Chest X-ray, PA view. Patient: 10 years old, sex F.
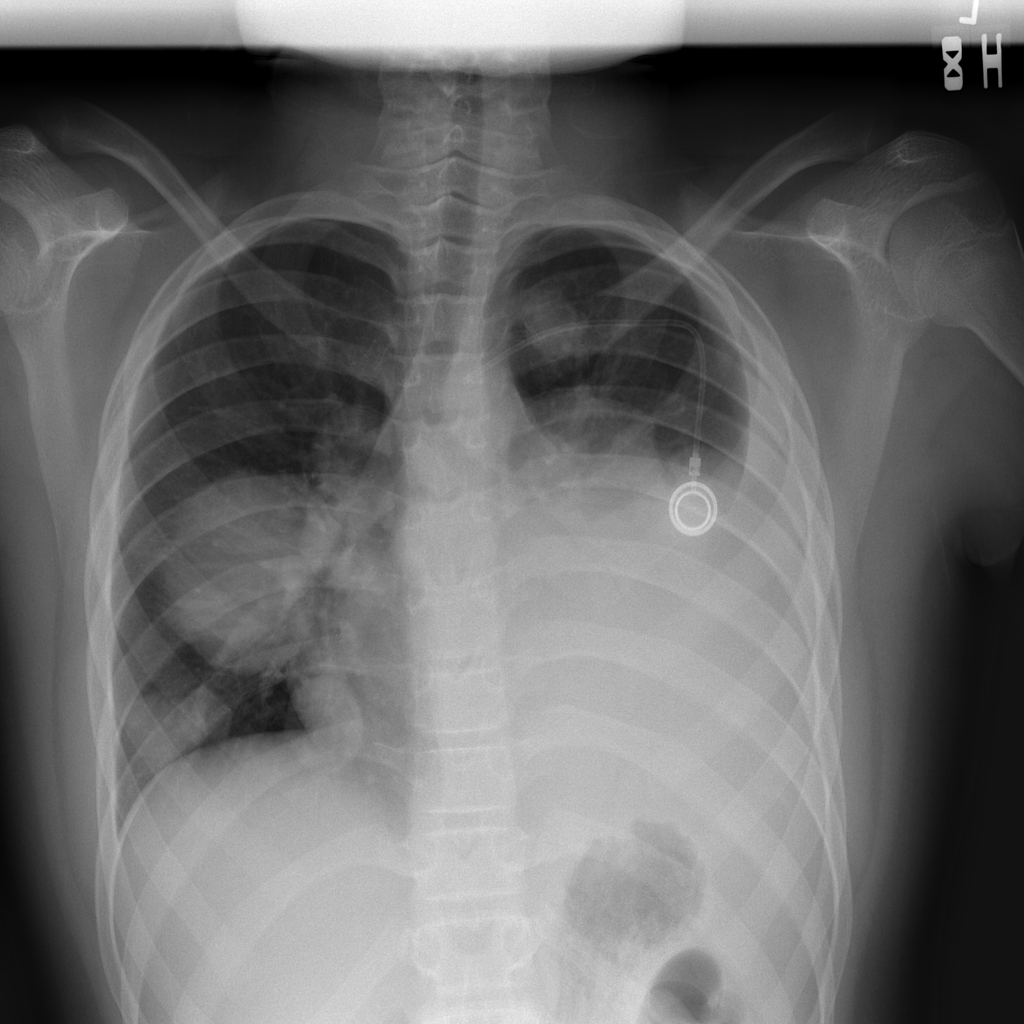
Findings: Atelectasis, Effusion, Mass